Question: I have a walkthroughdidscoll function and then an animation function that can help perform scaling, rotation and animations. Here is the code. Here is an image of the error i get.

'''
func walkthroughDidScroll(_ position: CGFloat, offset: CGFloat) {
for(i in 0 ..< subsWeights.count ){
// Perform Transition/Scale/Rotate animations
switch animation{
case .Linear:
animationLinear(i, offset)
case .Zoom:
animationZoom(i, offset)
case .Curve:
animationCurve(i, offset)
case .InOut:
animationInOut(i, offset)
}
// Animate alpha
if(animateAlpha){
animationAlpha(i, offset)
}
}
}
'''
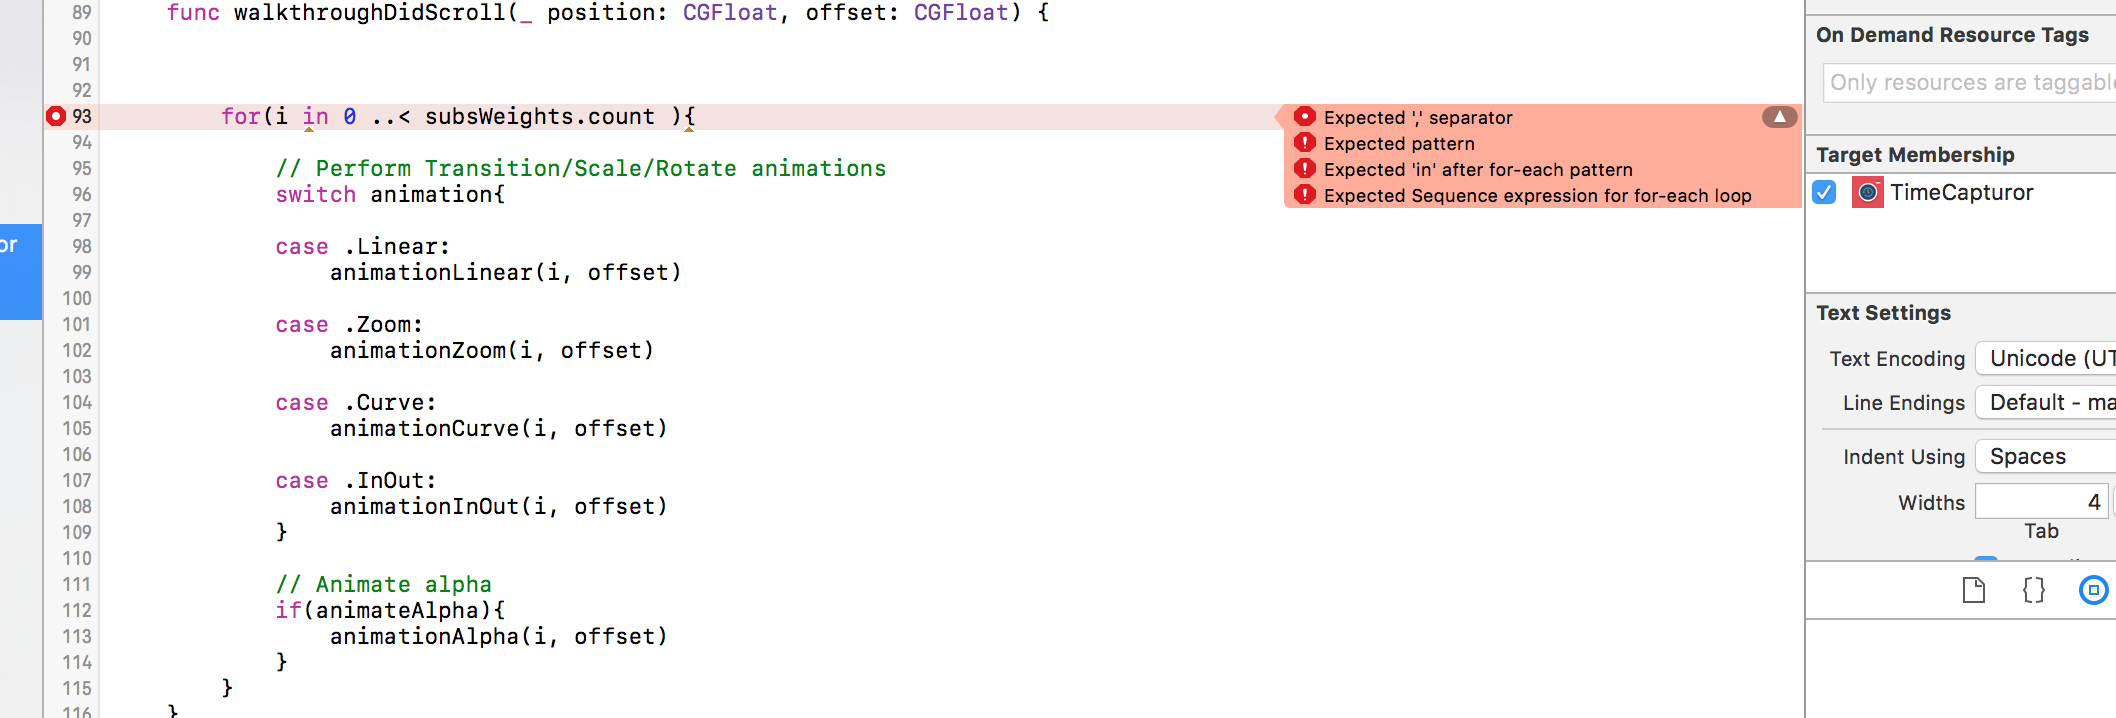
Answer: You should do it like this:
'''
func walkthroughDidScroll(_ position: CGFloat, offset: CGFloat) {
for i in 0 ..< subsWeights.count {
// Perform Transition/Scale/Rotate animations
switch animation{
case .Linear:
animationLinear(i, offset)
case .Zoom:
animationZoom(i, offset)
case .Curve:
animationCurve(i, offset)
case .InOut:
animationInOut(i, offset)
}
// Animate alpha
if(animateAlpha){
animationAlpha(i, offset)
}
}
}
'''
this is the basic structure of a this type of for loop with an example:
'''
for index in 1...5 {
print("\(index) times 5 is \(index * 5)")
}
// 1 times 5 is 5
// 2 times 5 is 10
// 3 times 5 is 15
// 4 times 5 is 20
// 5 times 5 is 25
'''